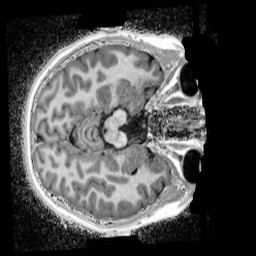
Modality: UNIT1_denoised
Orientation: axial
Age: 12
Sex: female
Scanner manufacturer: siemens
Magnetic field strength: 3 T
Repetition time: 4 s
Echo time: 0.00299 s